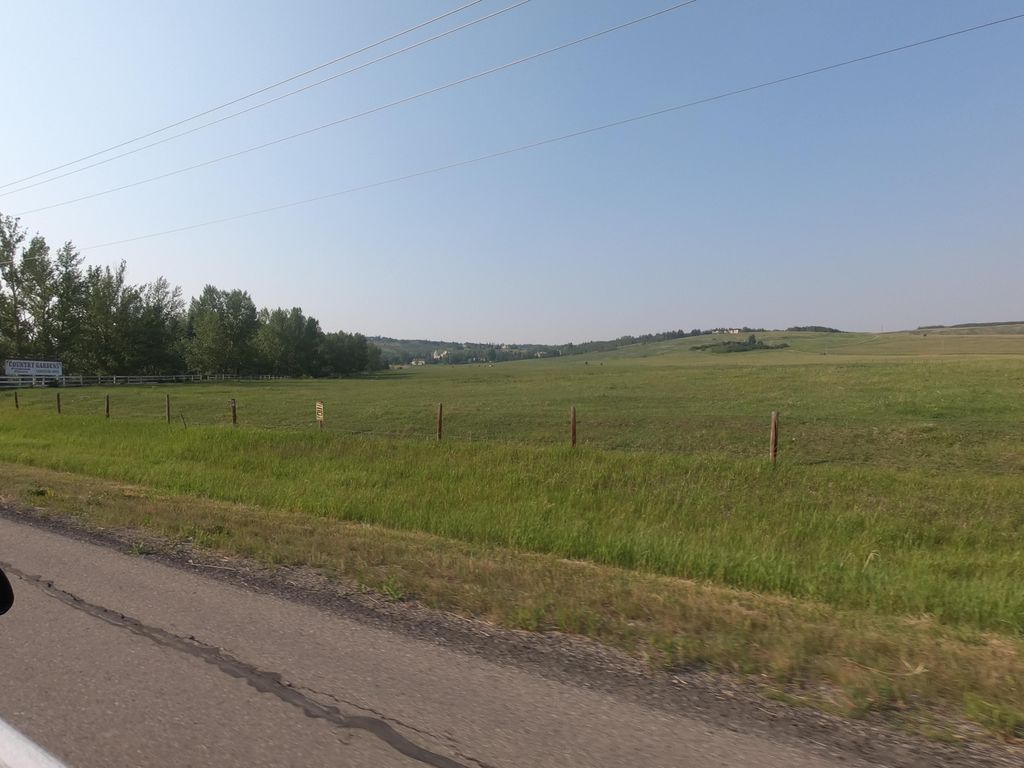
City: calgary